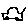
Label: car